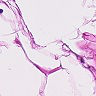
Metastatic tissue present: no